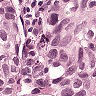
Metastatic tissue present: yes